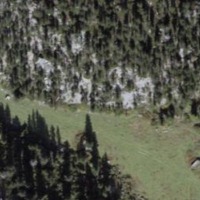
EUNIS habitat code: 43
Species observed at this site:
Chamaenerion angustifolium